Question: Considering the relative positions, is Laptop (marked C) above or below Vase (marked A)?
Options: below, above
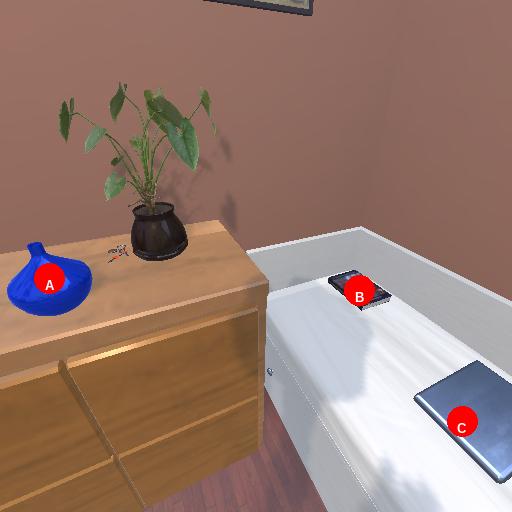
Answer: below